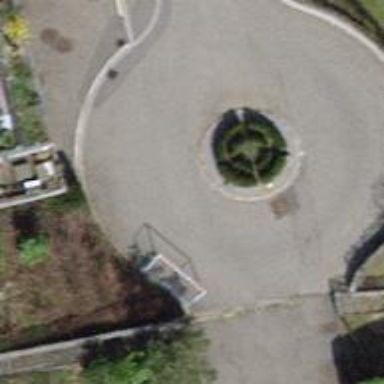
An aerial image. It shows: Turning circle on the road.